Field crop: tomato
Growth stage: 1
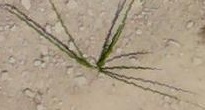
Species: cyperus